RGB frame:
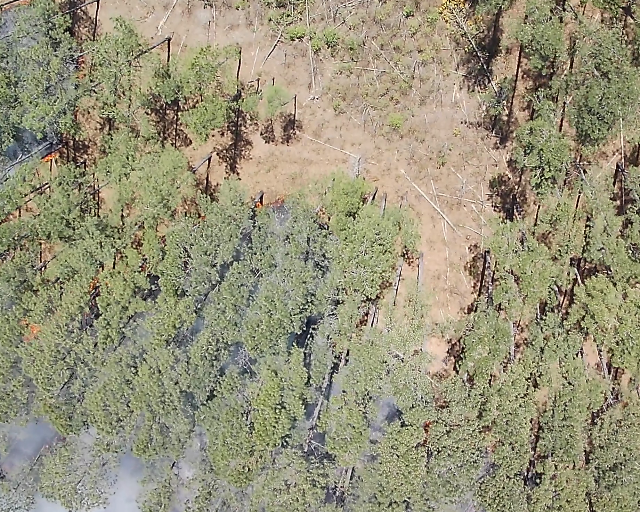
Thermal frame:
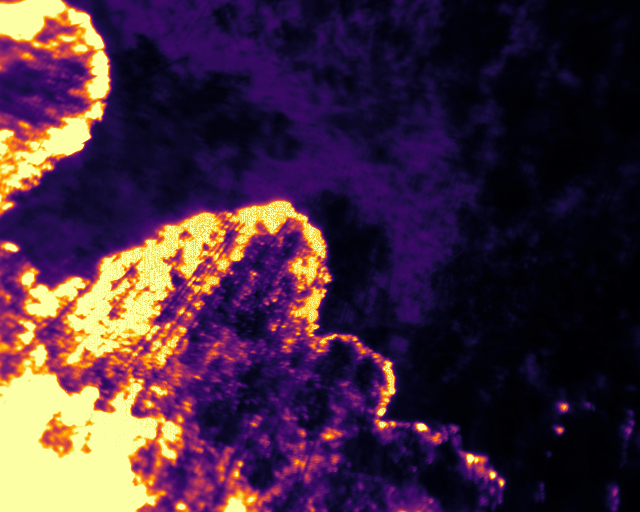
Captured: 2026-02-27 02:36:24
Pixels at or above 80 °C: 79183 (fraction of frame: 0.2416)